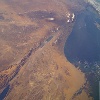
Label: land